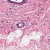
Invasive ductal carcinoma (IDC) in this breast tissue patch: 0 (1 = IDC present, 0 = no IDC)